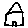
Label: house